Field crop: maize
Growth stage: 1
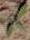
Species: atriplex